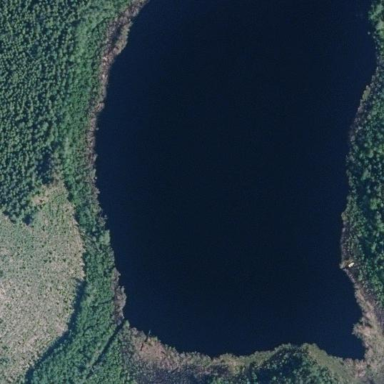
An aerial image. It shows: Peaceful pond surrounded by nature.